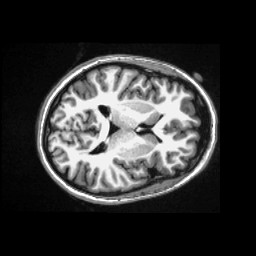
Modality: T1w
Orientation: coronal